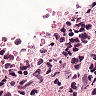
Metastatic tissue present: yes